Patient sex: M
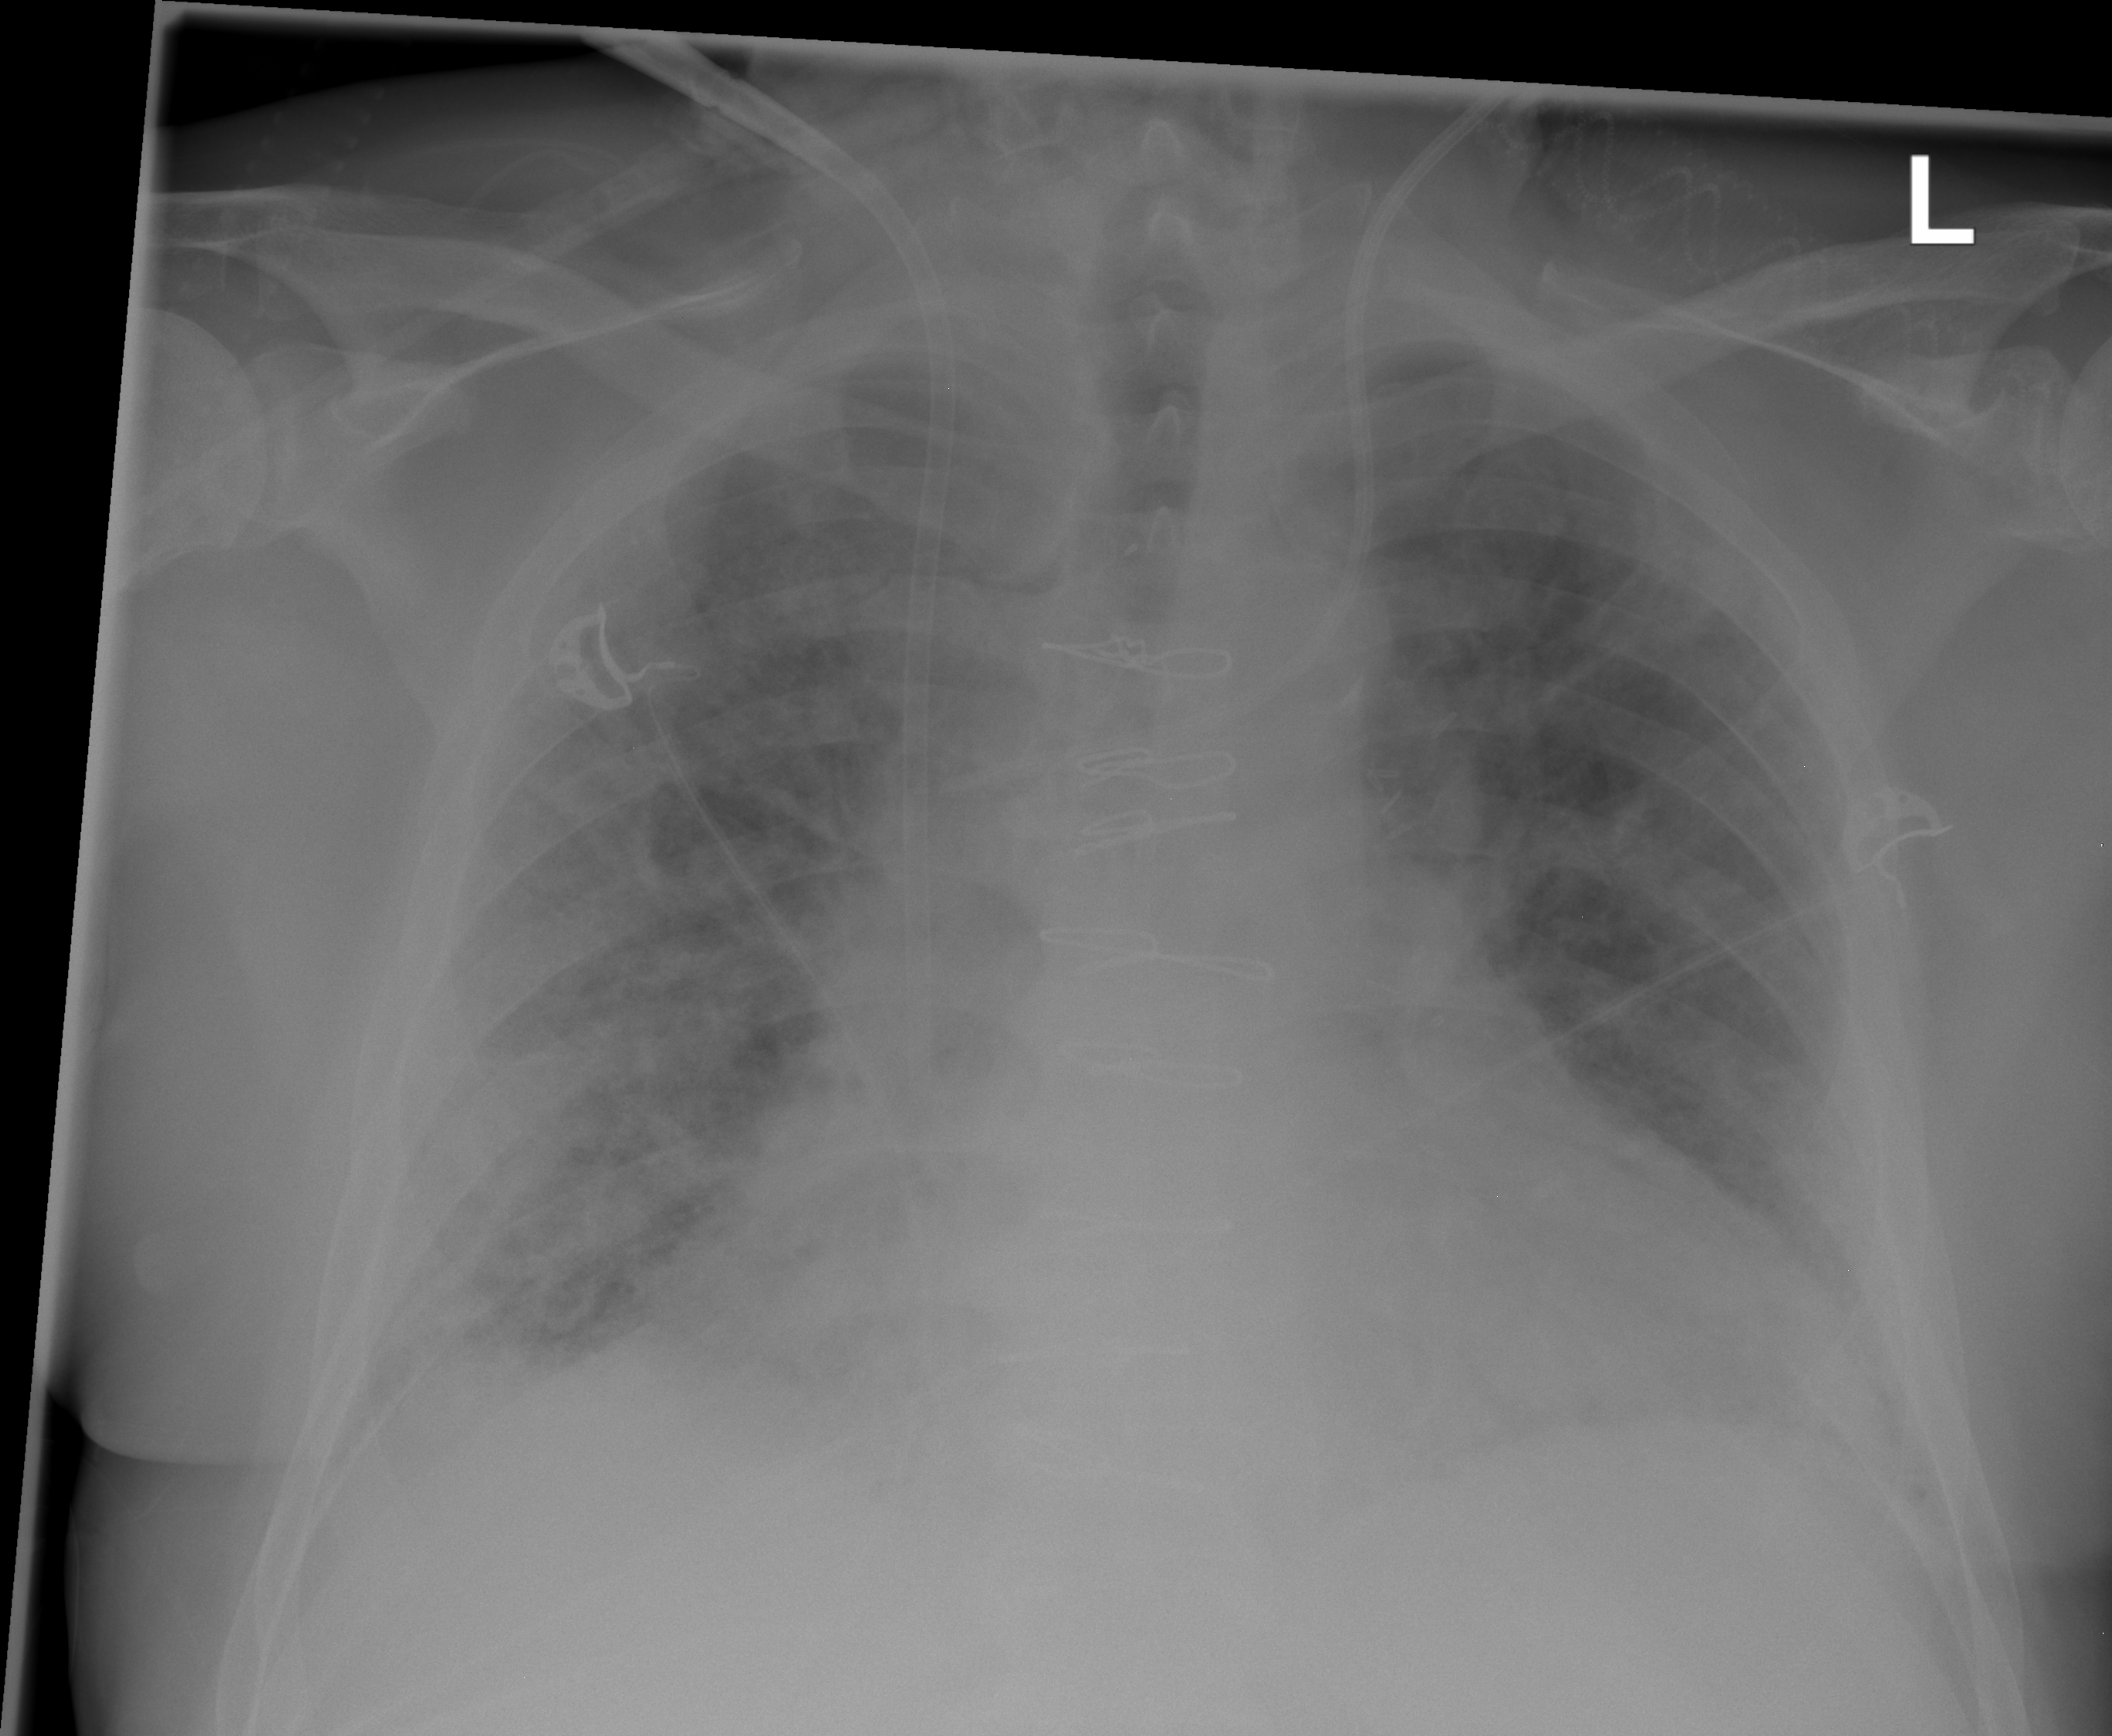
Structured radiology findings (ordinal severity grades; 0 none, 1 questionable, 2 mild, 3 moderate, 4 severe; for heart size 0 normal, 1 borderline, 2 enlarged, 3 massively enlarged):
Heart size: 2
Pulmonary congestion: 3
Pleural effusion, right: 2
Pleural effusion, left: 2
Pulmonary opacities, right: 3
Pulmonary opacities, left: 3
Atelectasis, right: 3
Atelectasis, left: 2